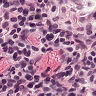
Metastatic tissue present: no